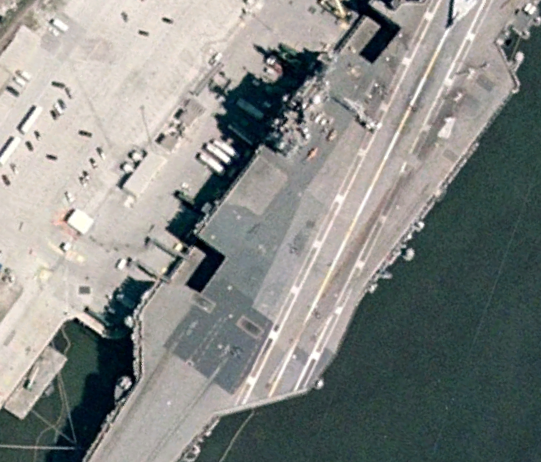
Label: KittyHawk-class_aircraft_carrier